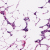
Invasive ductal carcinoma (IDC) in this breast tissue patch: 0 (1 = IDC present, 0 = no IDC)